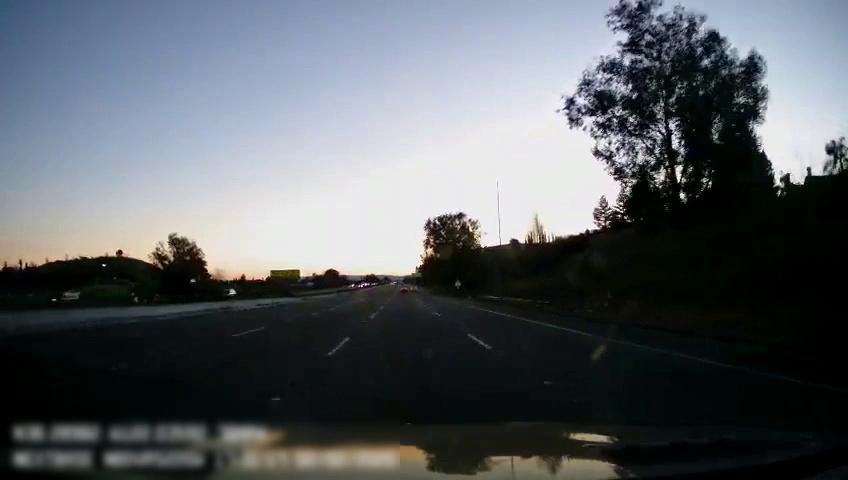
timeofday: Day
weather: Sunny
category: Drivable Space
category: Vehicles | SUV
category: Vehicles | SUV
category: Lanes | Current Lane
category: Lanes | Current Lane
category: Lanes | Alternate Lane
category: Lanes | Alternate Lane